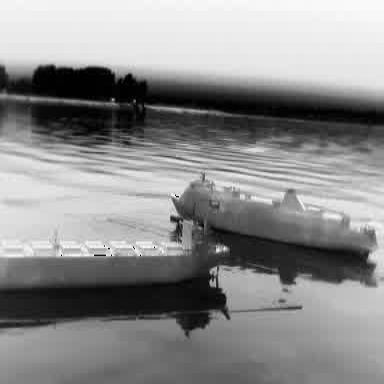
There are two objects shown in the infrared image, including a liner, and a container_ship.